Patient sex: F
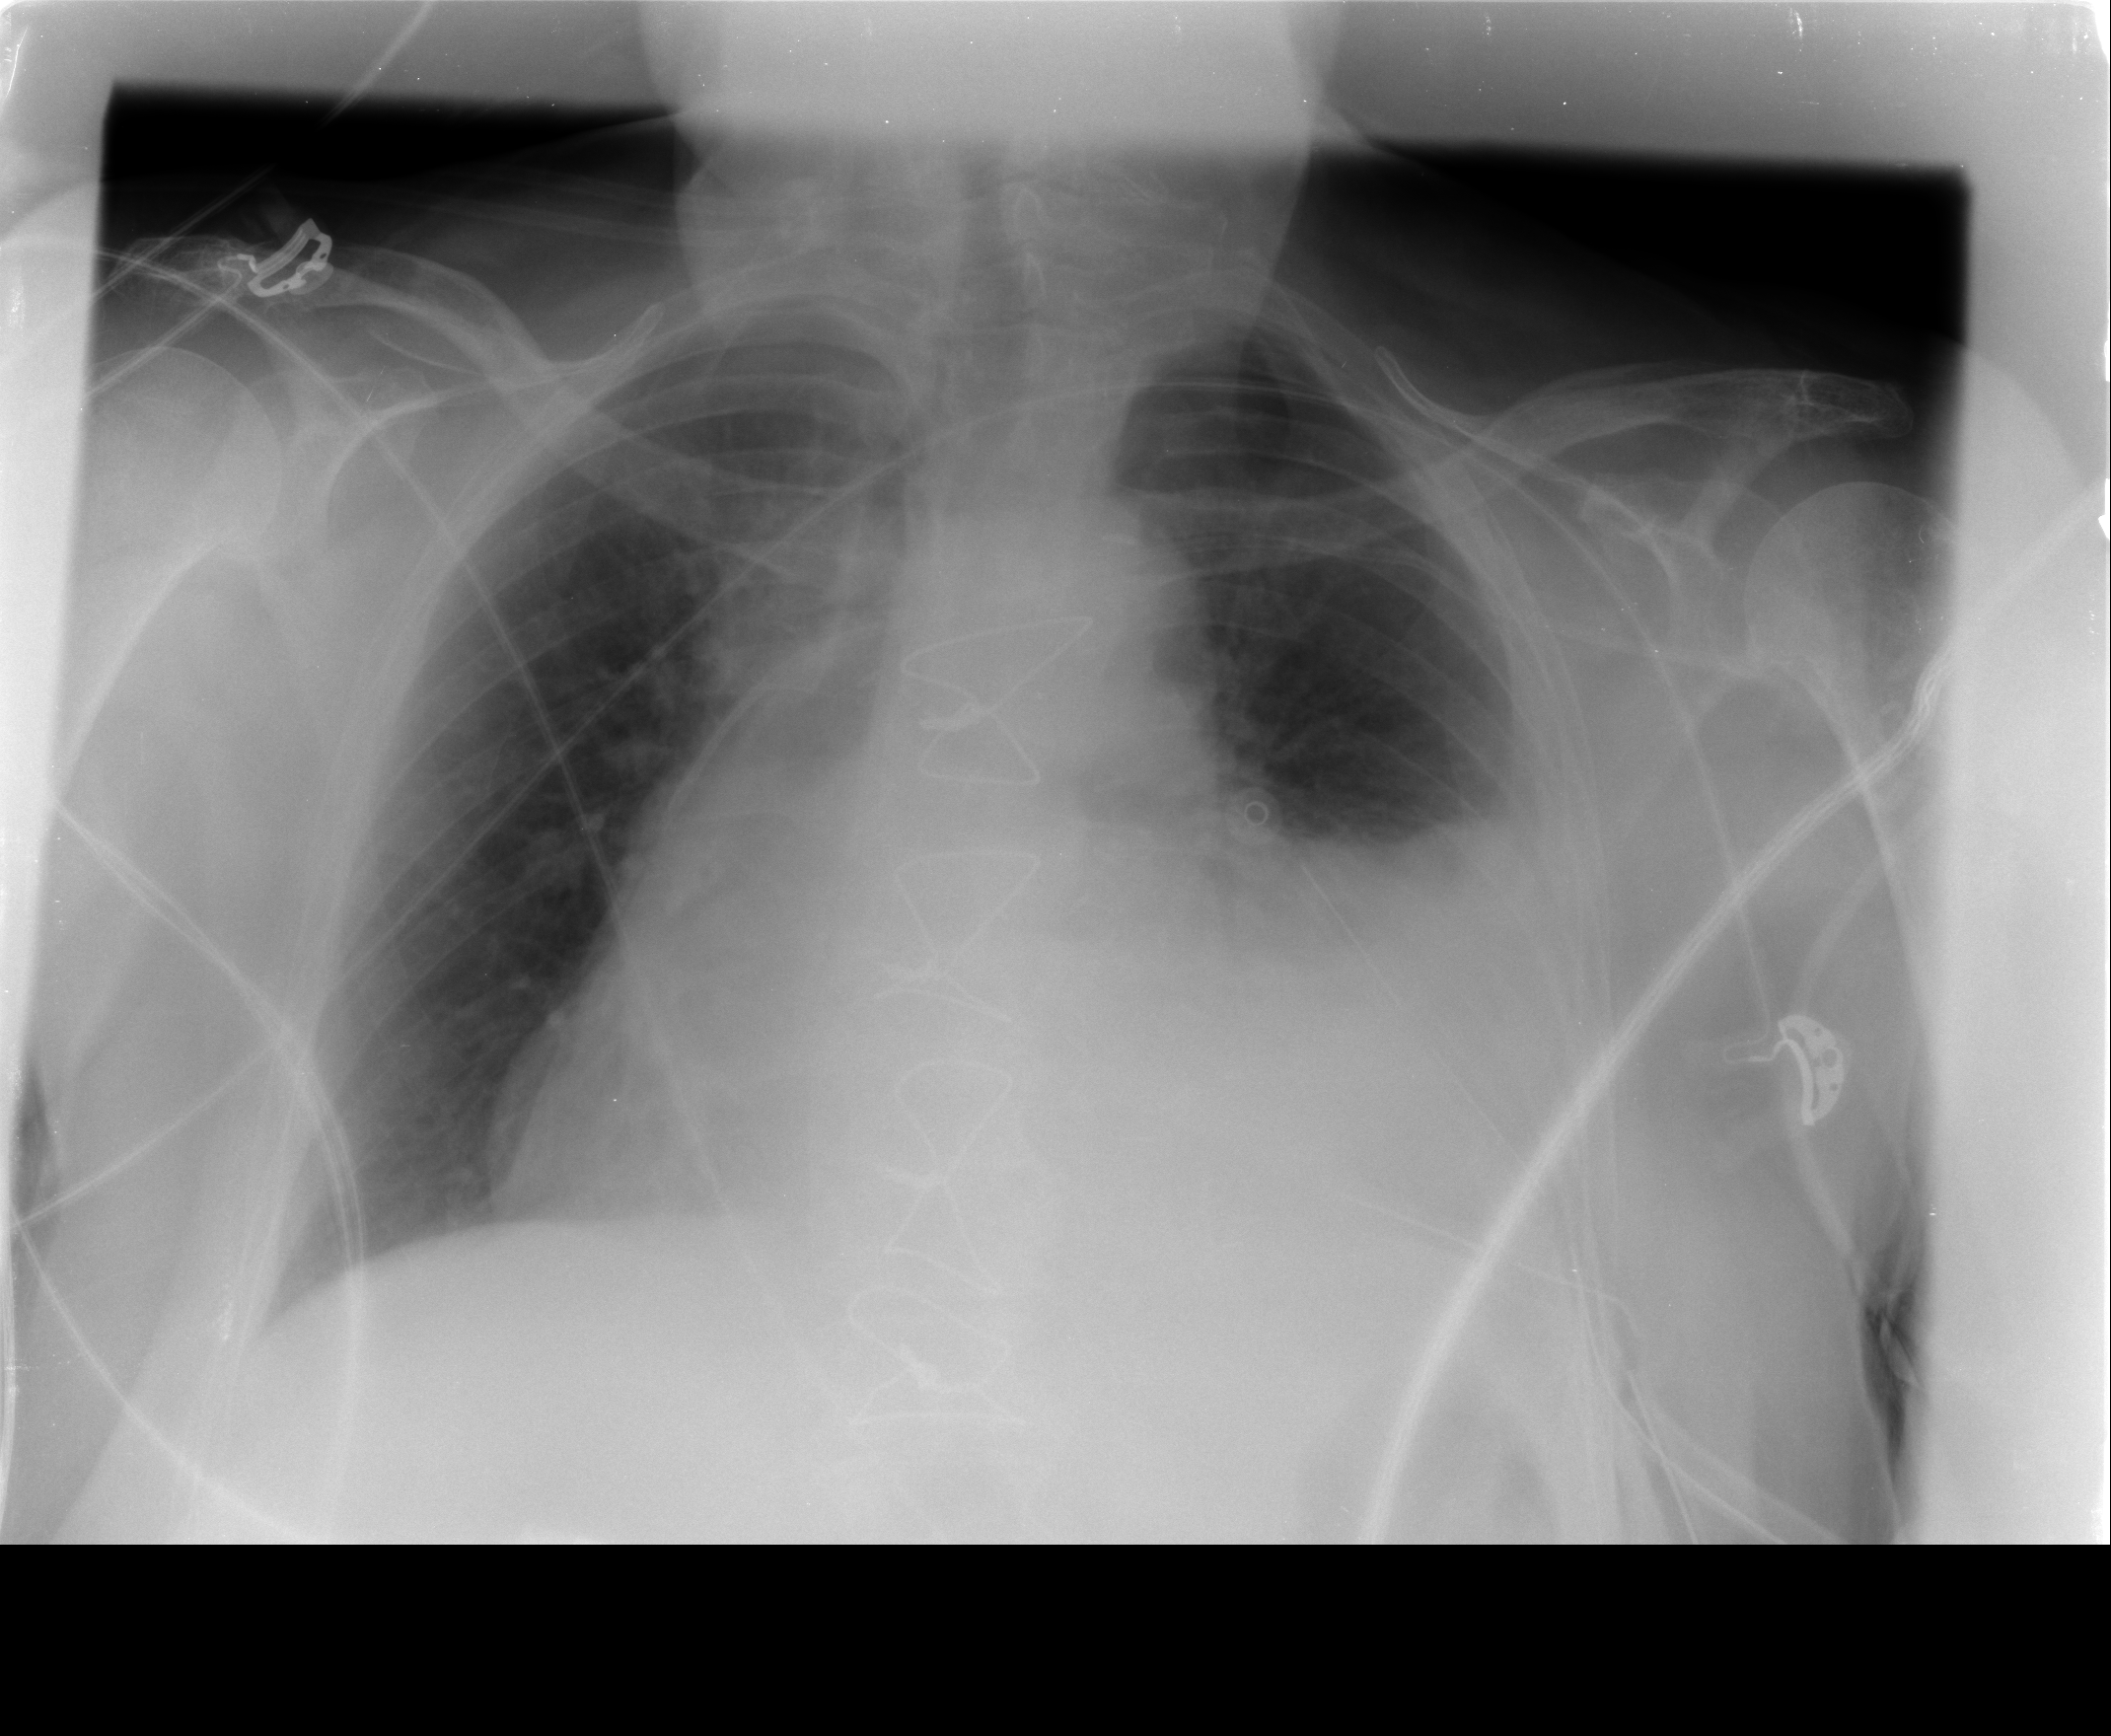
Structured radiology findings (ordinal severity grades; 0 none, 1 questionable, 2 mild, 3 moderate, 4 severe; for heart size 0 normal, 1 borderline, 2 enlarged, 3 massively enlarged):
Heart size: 3
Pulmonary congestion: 0
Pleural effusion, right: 0
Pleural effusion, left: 3
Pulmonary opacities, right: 0
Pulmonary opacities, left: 0
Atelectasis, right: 2
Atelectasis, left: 3